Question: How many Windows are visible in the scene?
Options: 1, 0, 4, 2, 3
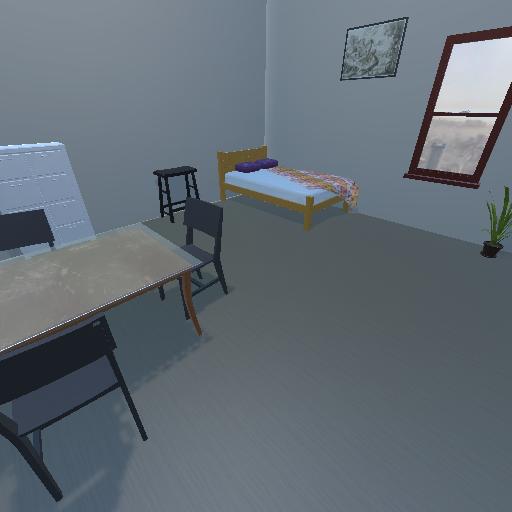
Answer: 1